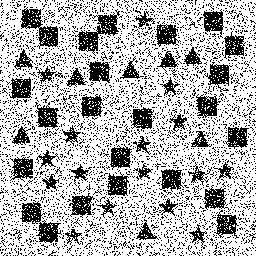
Squares: 24
Triangles: 8
Stars: 16
Total shapes: 48